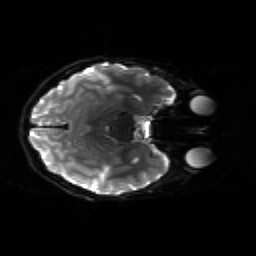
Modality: sbref
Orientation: axial
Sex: female
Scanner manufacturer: siemens
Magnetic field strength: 3 T
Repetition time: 5 s
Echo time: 0.071 s